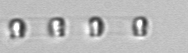
Label: Skeletonema